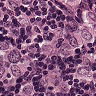
Metastatic tissue present: yes